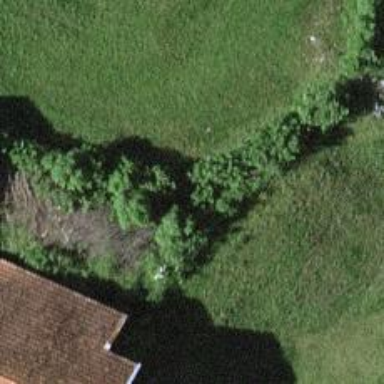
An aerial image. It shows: Dry stone wall barrier.